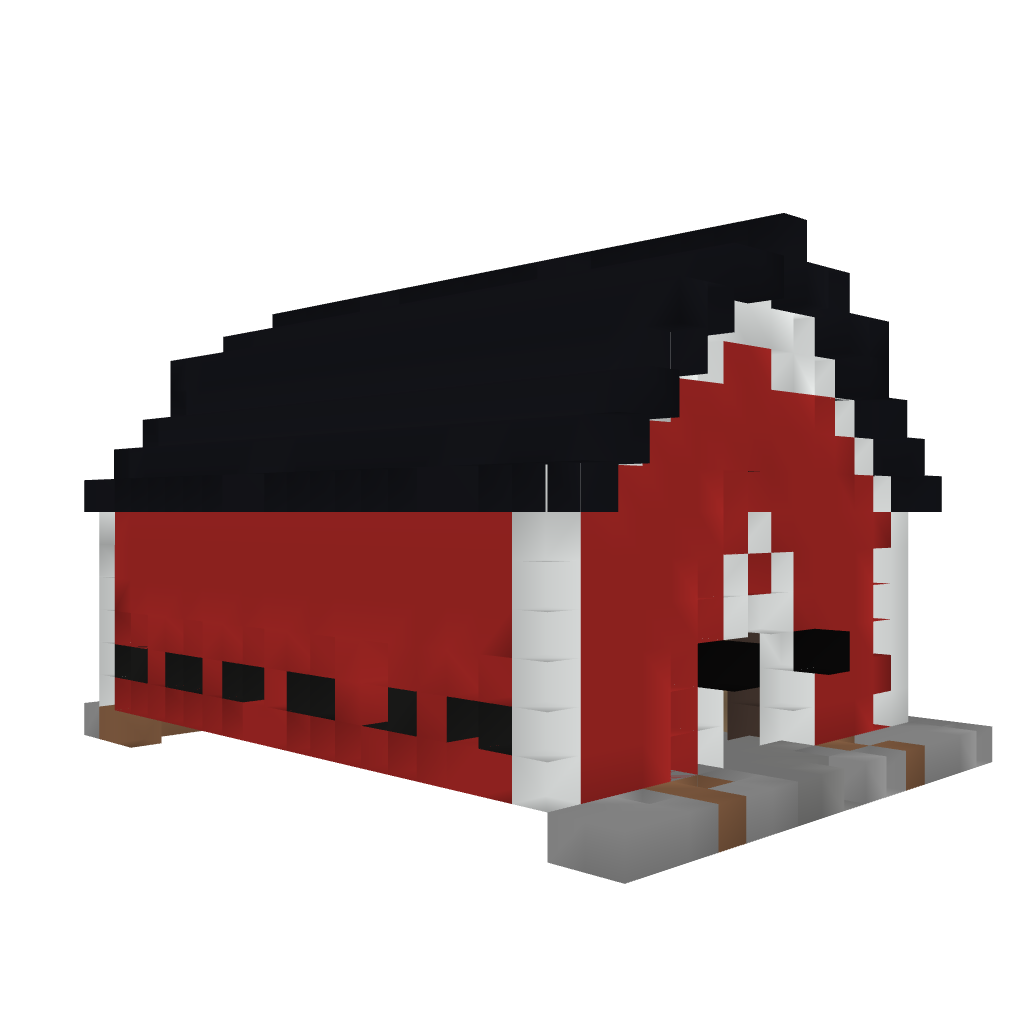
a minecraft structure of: Livestock Barn